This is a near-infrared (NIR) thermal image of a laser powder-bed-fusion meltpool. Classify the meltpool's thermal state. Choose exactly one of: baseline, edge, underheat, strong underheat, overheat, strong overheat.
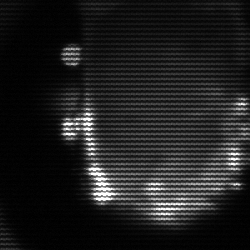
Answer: baseline